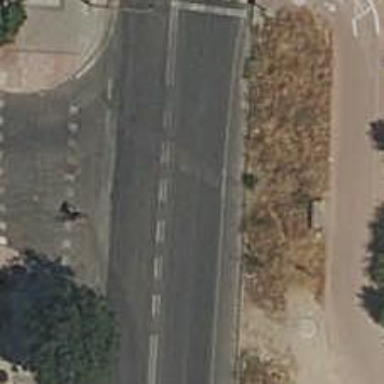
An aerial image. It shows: Road with traffic signals.